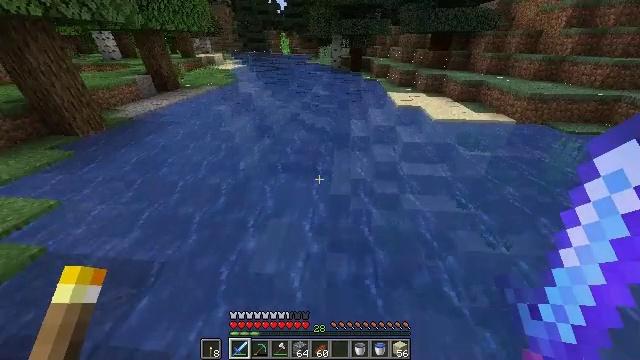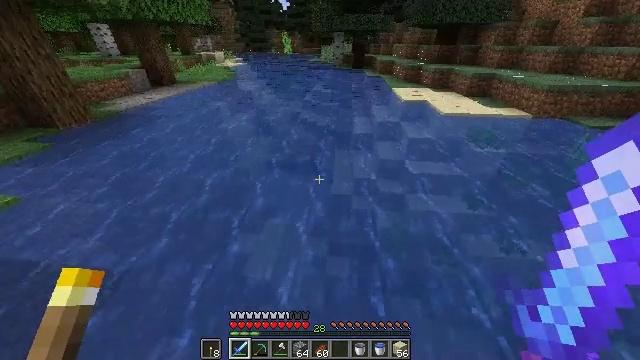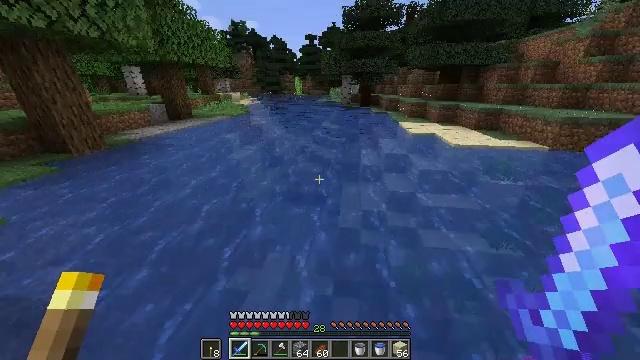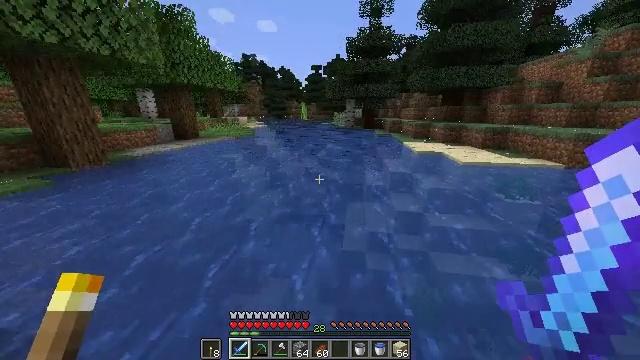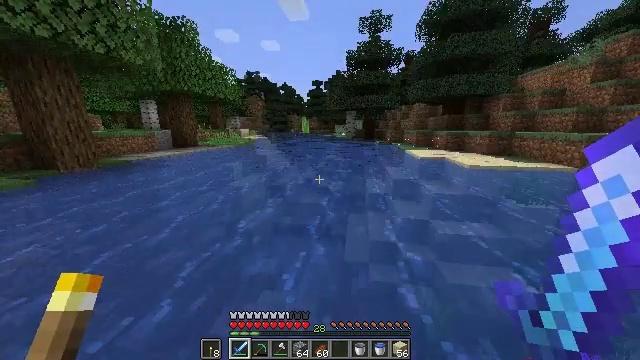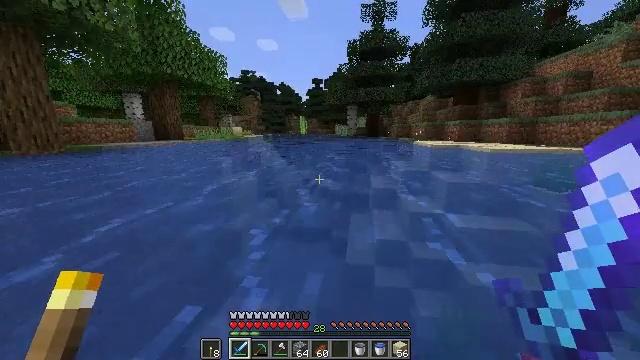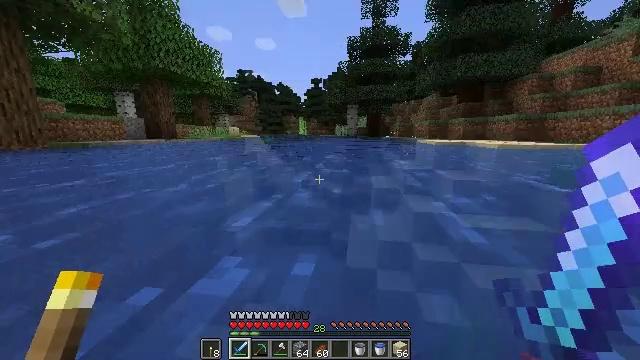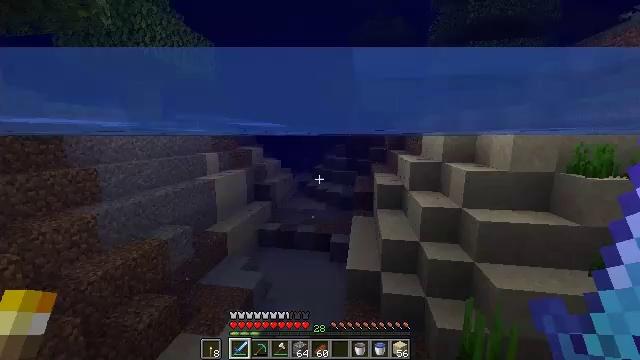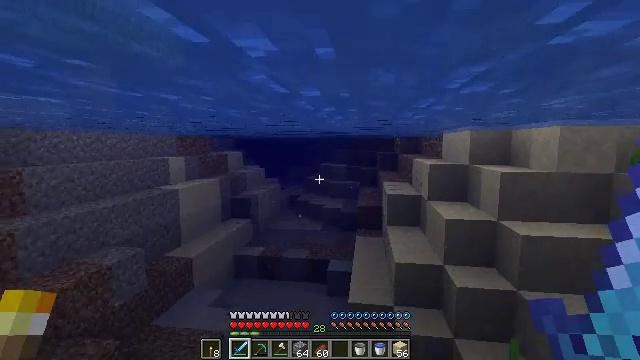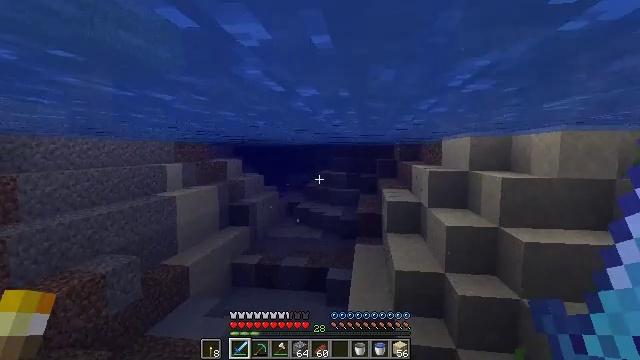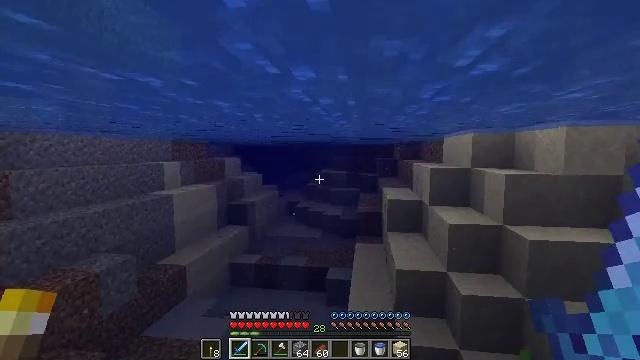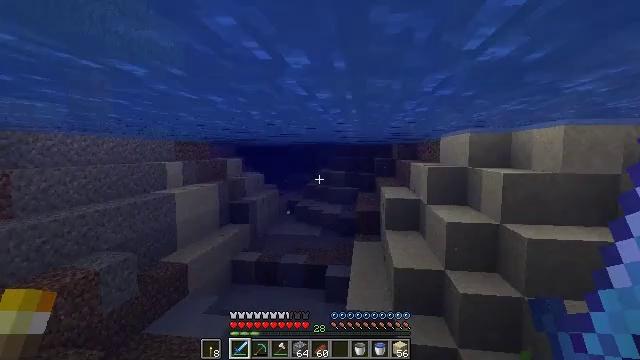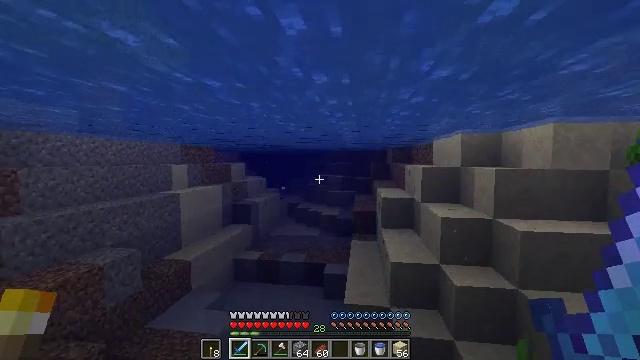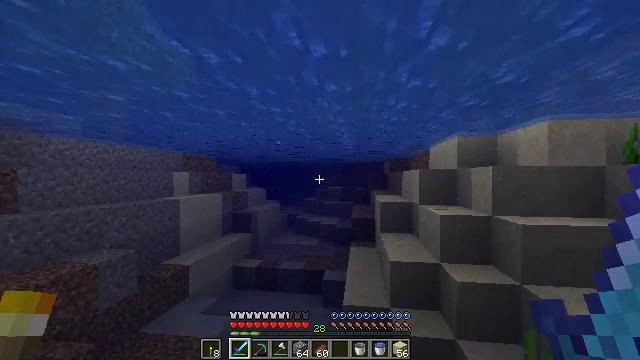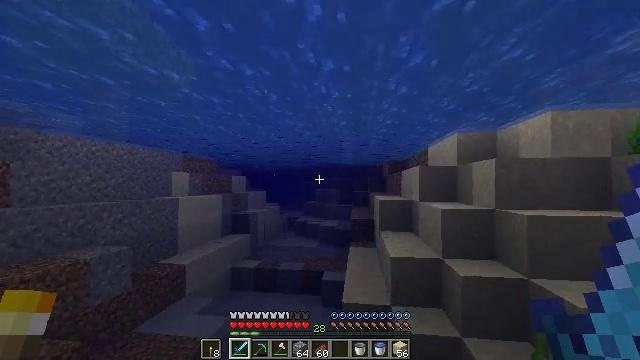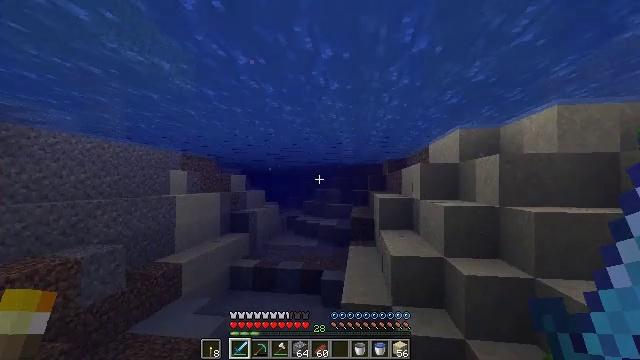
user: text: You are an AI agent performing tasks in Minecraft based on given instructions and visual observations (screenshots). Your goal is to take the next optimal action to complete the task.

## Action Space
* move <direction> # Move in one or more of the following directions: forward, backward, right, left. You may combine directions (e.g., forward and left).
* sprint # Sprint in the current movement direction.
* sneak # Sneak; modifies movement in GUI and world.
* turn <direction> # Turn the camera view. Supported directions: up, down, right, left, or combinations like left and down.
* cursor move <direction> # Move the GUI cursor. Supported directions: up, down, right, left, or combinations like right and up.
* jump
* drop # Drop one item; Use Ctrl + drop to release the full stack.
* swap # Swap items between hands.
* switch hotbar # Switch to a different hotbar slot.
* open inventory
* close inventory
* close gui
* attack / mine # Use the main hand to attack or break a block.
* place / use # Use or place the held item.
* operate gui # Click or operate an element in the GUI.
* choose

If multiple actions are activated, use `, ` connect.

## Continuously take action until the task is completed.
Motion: motion action
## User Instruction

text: Mine the sugar cane near rivers.
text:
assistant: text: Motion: move forward, sprint
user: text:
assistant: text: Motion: move forward, sprint, turn left and up
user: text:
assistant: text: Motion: move forward, sprint, turn left and up
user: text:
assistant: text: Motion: move forward, sprint, turn up
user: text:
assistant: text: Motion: move forward, sprint, turn up
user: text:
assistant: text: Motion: move forward, sprint
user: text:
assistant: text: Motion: move forward, sprint, turn up
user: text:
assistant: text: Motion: move forward, sprint, turn up, jump
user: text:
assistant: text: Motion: move forward, sprint, turn up, jump
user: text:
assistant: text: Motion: move forward, sprint, jump
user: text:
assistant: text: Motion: move forward, sprint, jump
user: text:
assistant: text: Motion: move forward, sprint, turn up, jump
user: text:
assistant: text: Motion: move forward, sprint, turn up, jump
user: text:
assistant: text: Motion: move forward, sprint, turn up
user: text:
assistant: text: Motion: move forward, sprint
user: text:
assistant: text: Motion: move forward, sprint
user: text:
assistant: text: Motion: move forward, sprint
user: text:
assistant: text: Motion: move forward, sprint
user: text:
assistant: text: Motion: move forward, sprint, turn left and up
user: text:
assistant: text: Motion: move forward, sprint, turn up
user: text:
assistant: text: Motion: move forward, sprint, turn up
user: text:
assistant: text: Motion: move forward, sprint
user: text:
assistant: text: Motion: move forward, sprint
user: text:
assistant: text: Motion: move forward, sprint
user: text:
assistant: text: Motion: move forward, sprint
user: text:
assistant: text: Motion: move forward, sprint
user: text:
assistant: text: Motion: move forward, sprint
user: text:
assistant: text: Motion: move forward, sprint
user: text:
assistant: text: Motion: move forward, sprint
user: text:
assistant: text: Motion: move forward, sprint, turn down